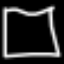
Label: square